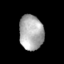
Tissue: skin
Cell type: Epithelial cells
Senescence score: 0.7837
Nuclear area (px): 825
Mean DAPI intensity: 173.085